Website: walmart
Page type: payment
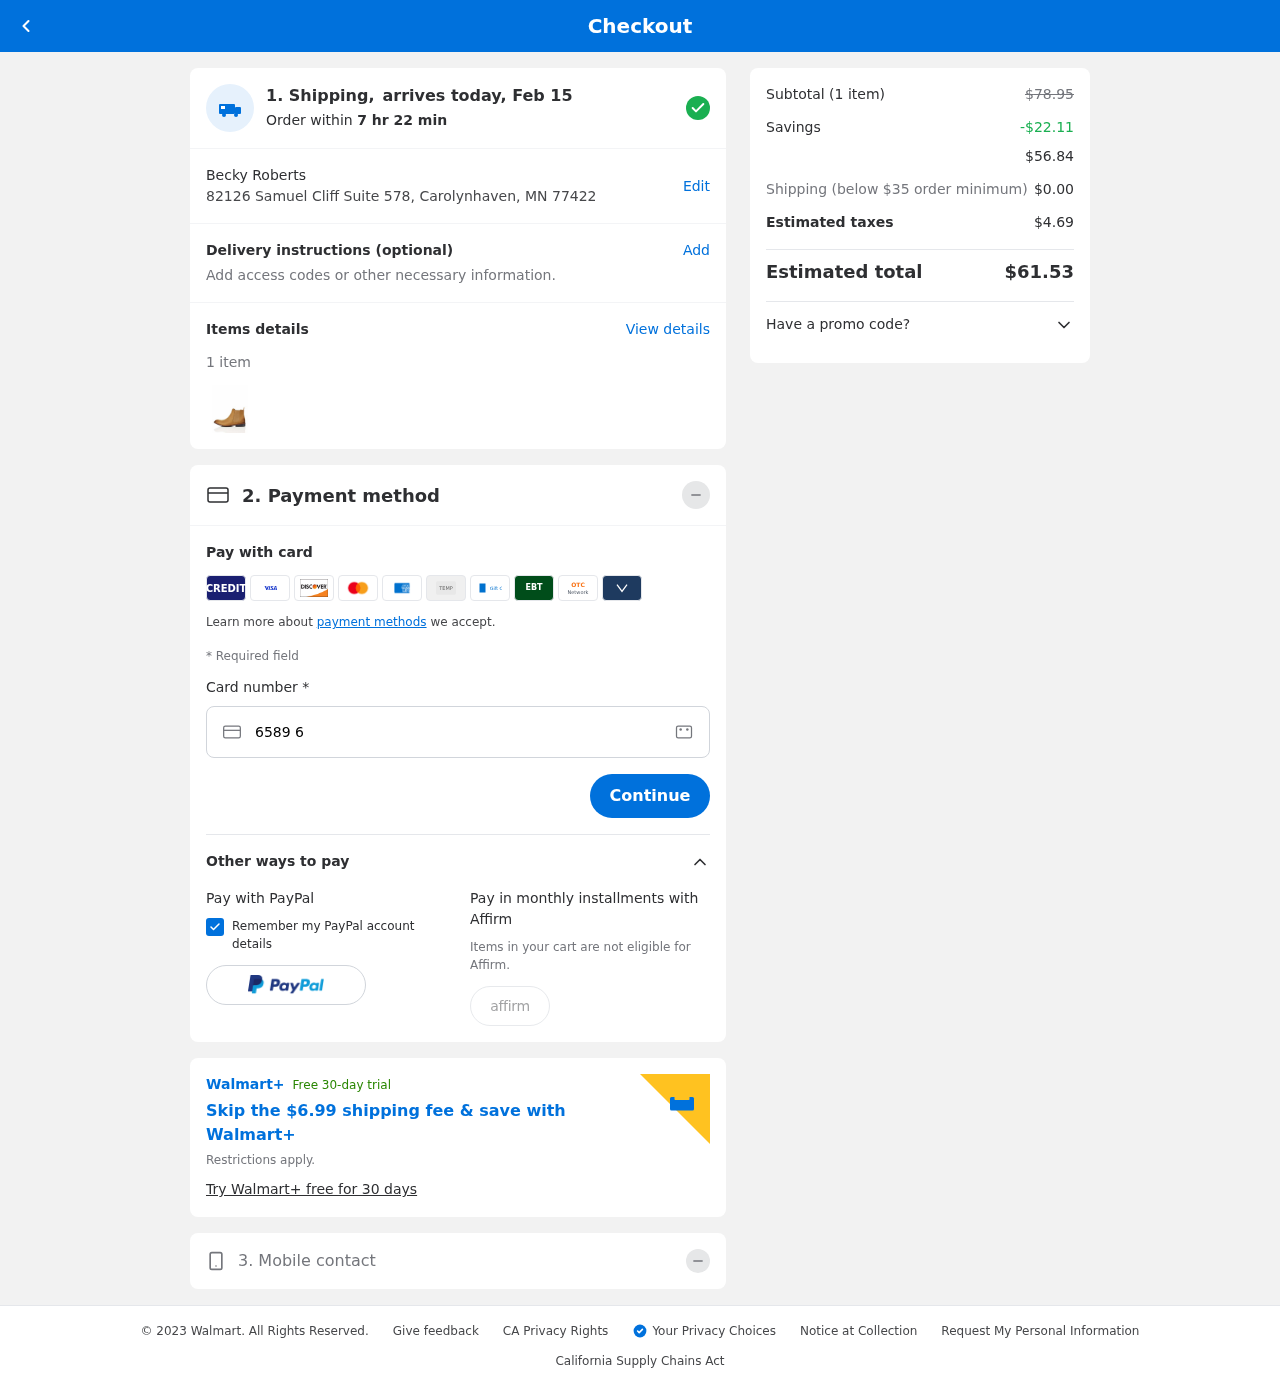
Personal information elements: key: PII_FULLNAME
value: Becky Roberts
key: PII_STREET
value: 82126 Samuel Cliff Suite 578
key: PII_CITY_STATE_ZIP
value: Carolynhaven, MN 77422
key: PII_CARD_NUMBER
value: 6589 6763 6045 2570
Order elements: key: ORDER_DELIVERY_DATE
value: Feb 15
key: ORDER_NUM_ITEMS
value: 1
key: ORDER_SUBTOTAL_BEFORE_SAVINGS
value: $78.95
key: ORDER_SAVINGS
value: -$22.11
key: ORDER_SUBTOTAL
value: $56.84
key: ORDER_SHIPPING_COST
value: $0.00
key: ORDER_TAX
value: $4.69
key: ORDER_TOTAL
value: $61.53